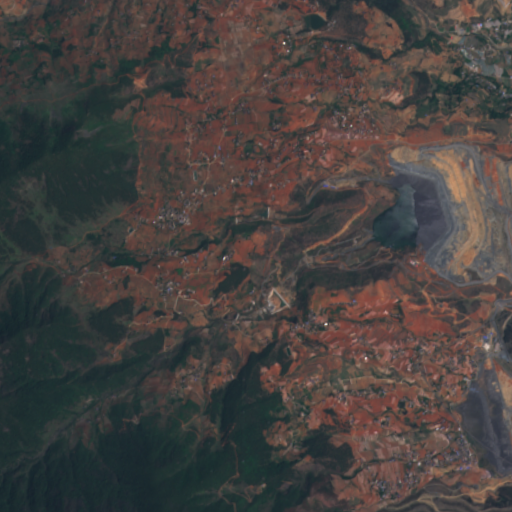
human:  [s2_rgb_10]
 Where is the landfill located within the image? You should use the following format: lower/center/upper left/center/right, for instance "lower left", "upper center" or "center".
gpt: The landfill is located in the lower right of the image.
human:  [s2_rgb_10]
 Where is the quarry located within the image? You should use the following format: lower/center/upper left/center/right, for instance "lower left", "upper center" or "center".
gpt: The quarry is located in the upper right of the image.
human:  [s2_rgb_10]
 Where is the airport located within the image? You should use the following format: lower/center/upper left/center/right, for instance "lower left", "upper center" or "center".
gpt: There is no airport in the image.